【题型】解答题　【知识点】立体几何　【难度】hard
如图, 在四棱锥 $P-ABCD$ 中, $PA \perp$ 面 $ABCD$, $AB \parallel CD$, 且 $CD=2, AB=1, BC=2\sqrt{2}, PA=1, AB \perp BC$, $E, F$ 分别为 $PD, BC$ 的中点.

(1)求直线 $EF$ 到平面 $PAB$ 的距离;

(2)在线段 $PD$ 上是否存在一点 $M$, 使得直线 $CM$ 与平面 $PBC$ 所成角的正弦值是 $\frac{1}{3}$? 若存在, 求出 $\frac{DM}{DP}$ 的值, 若不存在, 说明理由;

(3)在平面 $PBC$ 内是否存在点 $H$, 满足 $\overrightarrow{HD} \cdot \overrightarrow{HA} = 0$, 若不存在, 请简单说明理由; 若存在, 请写出点 $H$ 的轨迹图形形状.
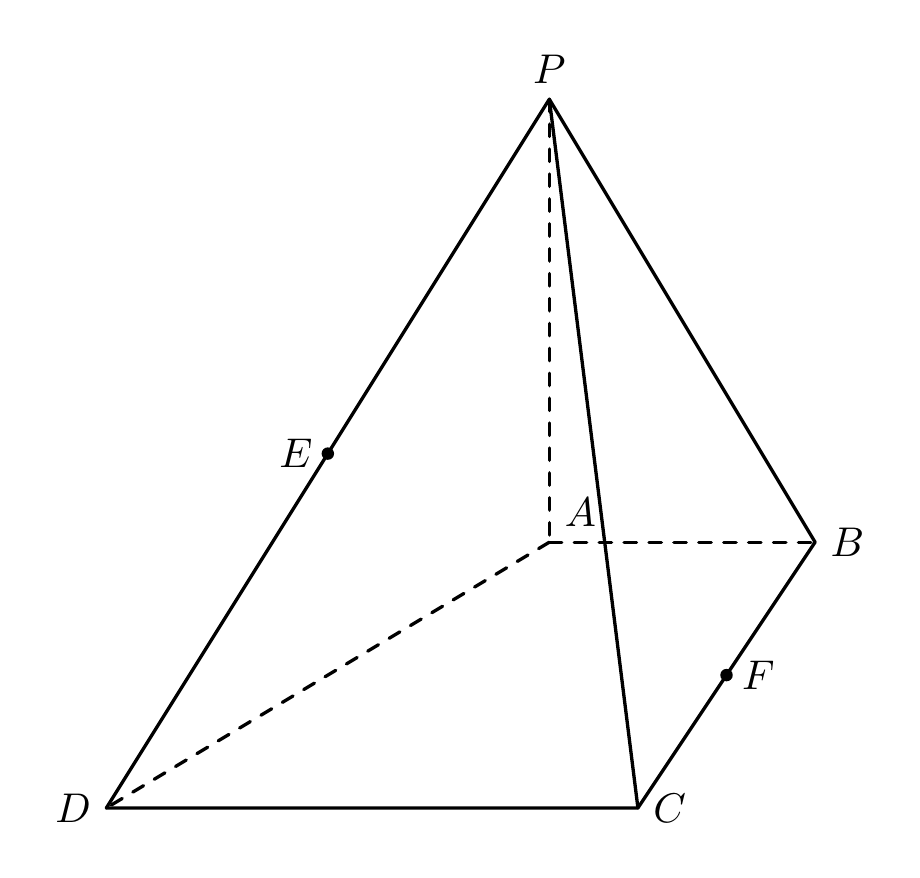
【解答】
【答案】(1) $\sqrt{2}$

(2) 存在, $\frac{DM}{DP} = \frac{1}{2}$

(3) 存在, 点 $H$ 的轨迹是半径为 $\frac{3\sqrt{2}}{4}$ 的圆

【知识点】 球的截面的性质及计算、已知线面角求其他量、求直线与平面的距离、点到平面距离的向量求法

【分析】(1) 取 $AD$ 的中点 $G$, 可证得 $EG \parallel$ 平面 $PAB$, $GF \parallel$ 平面 $PAB$, 从而平面 $EGF \parallel$ 平面 $PAB$, 则 $EF \parallel$ 平面 $PAB$, 直线 $EF$ 到平面 $PAB$ 的距离等于点 $F$ 到平面 $PAB$ 的距离, 由条件可得 $BF \perp$ 面 $PAB$, $FB$ 为点 $F$ 到平面 $PAB$ 的距离, 求解即可;

(2) 设 $\overrightarrow{DM} = t\overrightarrow{DP} \ (0 \le t \le 1)$, 以点 $A$ 为原点建立空间直角坐标系, 求出平面 $PBC$ 的法向量 $\vec{n}$, 利用线面角的向量求法列出方程求解即可;

(3) 求出 $AD$ 中点 $G$ 到平面 $PBC$ 的距离为 $\frac{3\sqrt{2}}{4}$, 由 $\overrightarrow{HD} \cdot \overrightarrow{HA} = 0$, 即 $HD \perp HA$, 故 $H$ 在以 $AD$ 中点 $G$ 为球心, 半径为 $\frac{1}{2}AD = \frac{3}{2}$ 的球面上, 进而可得 $H$ 在平面 $PBC$ 上的轨迹.

【详解】(1)

取 $AD$ 的中点 $G$, 连接 $EG, GF$,

又 $E$ 为 $PD$ 的中点, $\therefore EG \parallel PA$,

而 $EG \not\subset$ 平面 $PAB, PA \subset$ 平面 $PAB$, $\therefore EG \parallel$ 平面 $PAB$,

$\because G$ 为 $AD$ 中点, $F$ 为 $BC$ 的中点, $AB \parallel CD$, $\therefore GF \parallel AB$,

而 $GF \not\subset$ 平面 $PAB, AB \subset$ 平面 $PAB$, $\therefore GF \parallel$ 平面 $PAB$,

又 $\because EG \cap GF = G, EG, GF \subset$ 平面 $EGF$,

$\therefore$ 平面 $EGF \parallel$ 平面 $PAB$, 而 $EF \subset$ 平面 $EGF$,

$\therefore EF \parallel$ 平面 $PAB$,

$\therefore$ 直线 $EF$ 到平面 $PAB$ 的距离等于点 $F$ 到平面 $PAB$ 的距离.

$\because PA \perp$ 面 $ABCD, BC \subset$ 面 $ABCD$, $\therefore PA \perp BC$,

又 $AB \perp BC, PA \cap AB = A, PA, AB \subset$ 面 $PAB$,

$\therefore BC \perp$ 面 $PAB$, 即 $BF \perp$ 面 $PAB$,

$\therefore FB$ 为点 $F$ 到平面 $PAB$ 的距离, 而 $FB = \frac{1}{2}BC = \sqrt{2}$,

$\therefore$ 直线 $EF$ 到平面 $PAB$ 的距离为 $\sqrt{2}$.

(2)

设 $\overrightarrow{DM} = t\overrightarrow{DP} \ (0 \le t \le 1)$, 如图, 以点 $A$ 为原点建立空间直角坐标系,

$\therefore P(0,0,1), B(0,1,0), C(2\sqrt{2},1,0), D(2\sqrt{2},-1,0)$,

$\therefore \overrightarrow{PB} = (0,1,-1), \overrightarrow{PC} = (2\sqrt{2},1,-1), \overrightarrow{DP} = (-2\sqrt{2},1,1), \overrightarrow{CD} = (0,-2,0)$,

$\therefore \overrightarrow{CM} = \overrightarrow{CD} + \overrightarrow{DM} = \overrightarrow{CD} + t\overrightarrow{DP} = (-2\sqrt{2}t, t-2, t)$,

设平面 $PBC$ 的法向量 $\vec{n} = (x,y,z)$,

则有 $\begin{cases} \vec{n} \cdot \overrightarrow{PB} = y-z=0 \\ \vec{n} \cdot \overrightarrow{PC} = 2\sqrt{2}x+y-z=0 \end{cases}$, 令 $y=1$, 得 $z=1, x=0$, 则 $\vec{n}=(0,1,1)$,

由题意 $|\cos\langle\vec{n}, \overrightarrow{CM}\rangle| = \frac{|\vec{n} \cdot \overrightarrow{CM}|}{|\vec{n}||\overrightarrow{CM}|} = \frac{|2t-2|}{\sqrt{2} \times \sqrt{(-2\sqrt{2}t)^2+(t-2)^2+t^2}} = \frac{1}{3}$,

整理得 $4t^2-16t+7=0$, 解得 $t = \frac{1}{2}$ 或 $\frac{7}{2}$ (舍去),

所以当 $\frac{DM}{DP} = \frac{1}{2}$ 时, 直线 $CM$ 与平面 $PBC$ 所成角的正弦值是 $\frac{1}{3}$.

(3) 由 (2) 知, 平面 $PBC$ 的一个法向量 $\vec{n} = (0,1,1)$,

点 $B(0,1,0)$, $AD$ 中点 $G\left(\sqrt{2}, -\frac{1}{2}, 0\right)$, 则 $\overrightarrow{BG} = \left(\sqrt{2}, -\frac{3}{2}, 0\right)$,

则 $AD$ 中点 $G$ 到平面 $PBC$ 的距离为 $d = \frac{|\overrightarrow{BG} \cdot \vec{n}|}{|\vec{n}|} = \frac{|0 \times \sqrt{2} + 1 \times (-\frac{3}{2}) - 0 \times 1|}{\sqrt{0+1+1}} = \frac{\frac{3}{2}}{\sqrt{2}} = \frac{3\sqrt{2}}{4}$,

由 $\overrightarrow{HD} \cdot \overrightarrow{HA} = 0$, 即 $HD \perp HA$,

故 $H$ 在以 $AD$ 中点 $G$ 为球心, 半径为 $\frac{1}{2}AD = \frac{3}{2}$ 的球面上,

而 $\frac{3\sqrt{2}}{4} < \frac{3}{2}$, 故 $H$ 在平面 $PBC$ 上的轨迹是半径为 $\sqrt{\left(\frac{3}{2}\right)^2 - \left(\frac{3\sqrt{2}}{4}\right)^2} = \frac{3\sqrt{2}}{4}$ 的圆,

故存在符合题意的 $H$, 此时点 $H$ 的轨迹是半径为 $\frac{3\sqrt{2}}{4}$ 的圆.

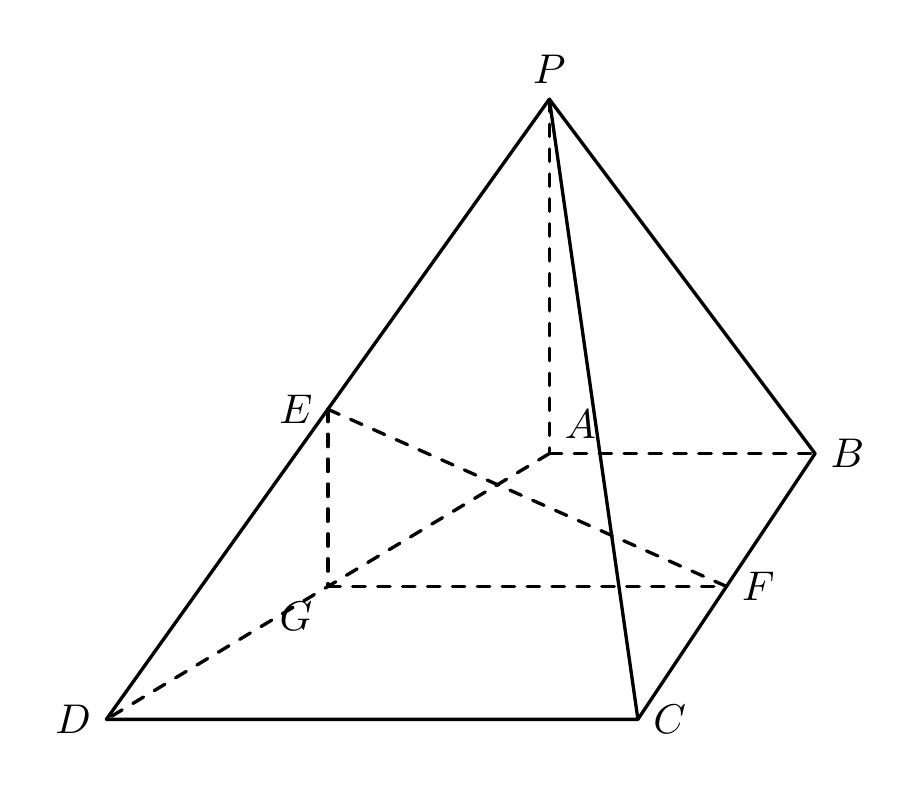
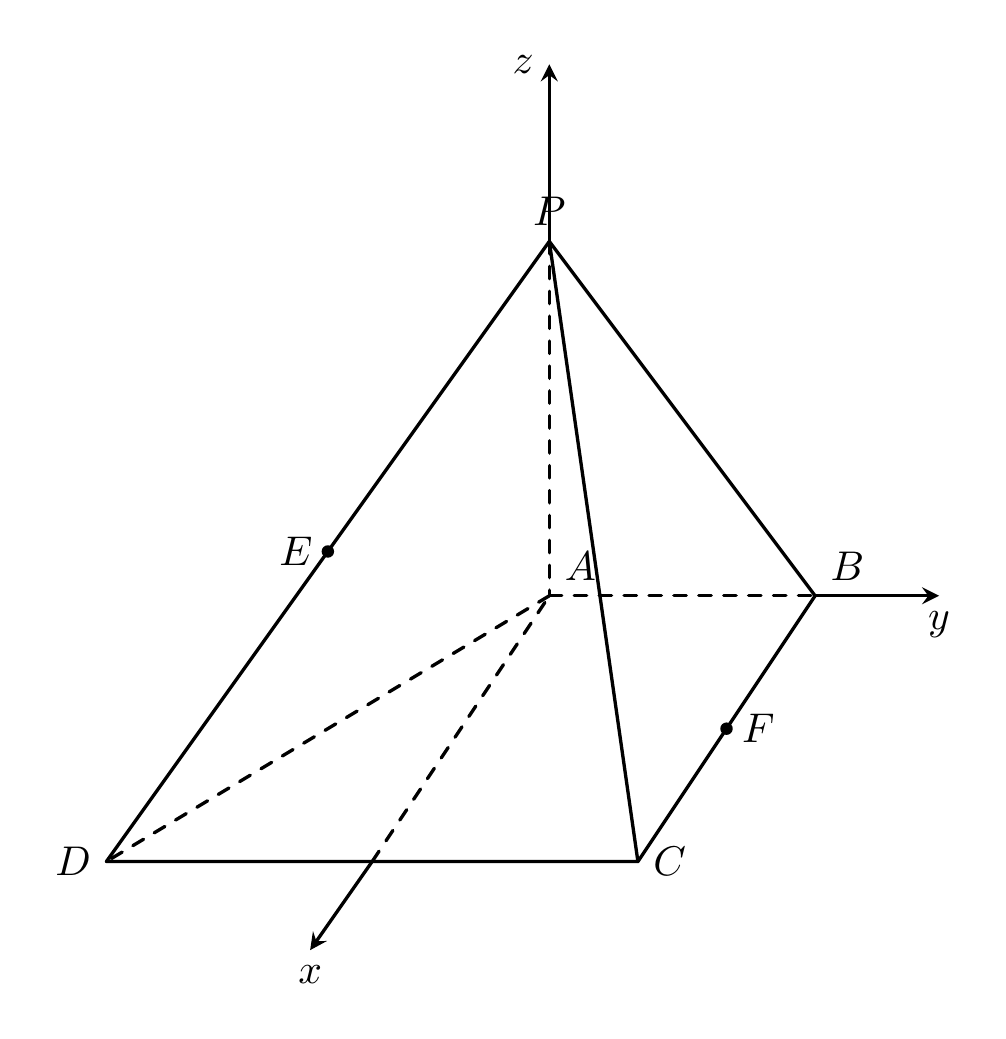